Question: '''
import pandas as pd
import numpy as np
e = np.random.normal(size=100)
e_dataframe = pd.DataFrame(e)
'''
When I input the code above, I get this answer:

But how do I change the column name?
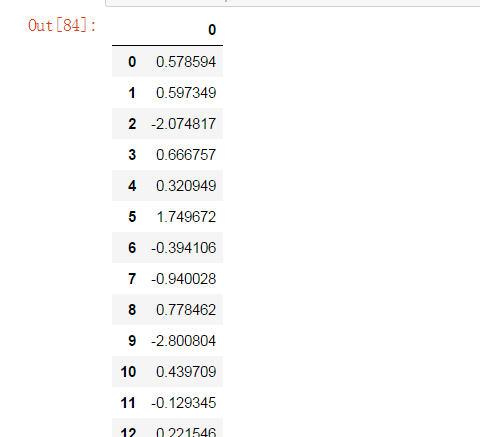
Answer: You can add parameter columns or use 'dict' with key which is converted to column name:
'''
np.random.seed(123)
e = np.random.normal(size=10)
dataframe=pd.DataFrame(e, columns=['a'])
print (dataframe)
a
0 -1.085631
1 0.997345
2 0.282978
3 -1.506295
4 -0.578600
5 1.651437
6 -2.426679
7 -0.428913
8 1.265936
9 -0.866740
e_dataframe=pd.DataFrame({'a':e})
print (e_dataframe)
a
0 -1.085631
1 0.997345
2 0.282978
3 -1.506295
4 -0.578600
5 1.651437
6 -2.426679
7 -0.428913
8 1.265936
9 -0.866740
'''